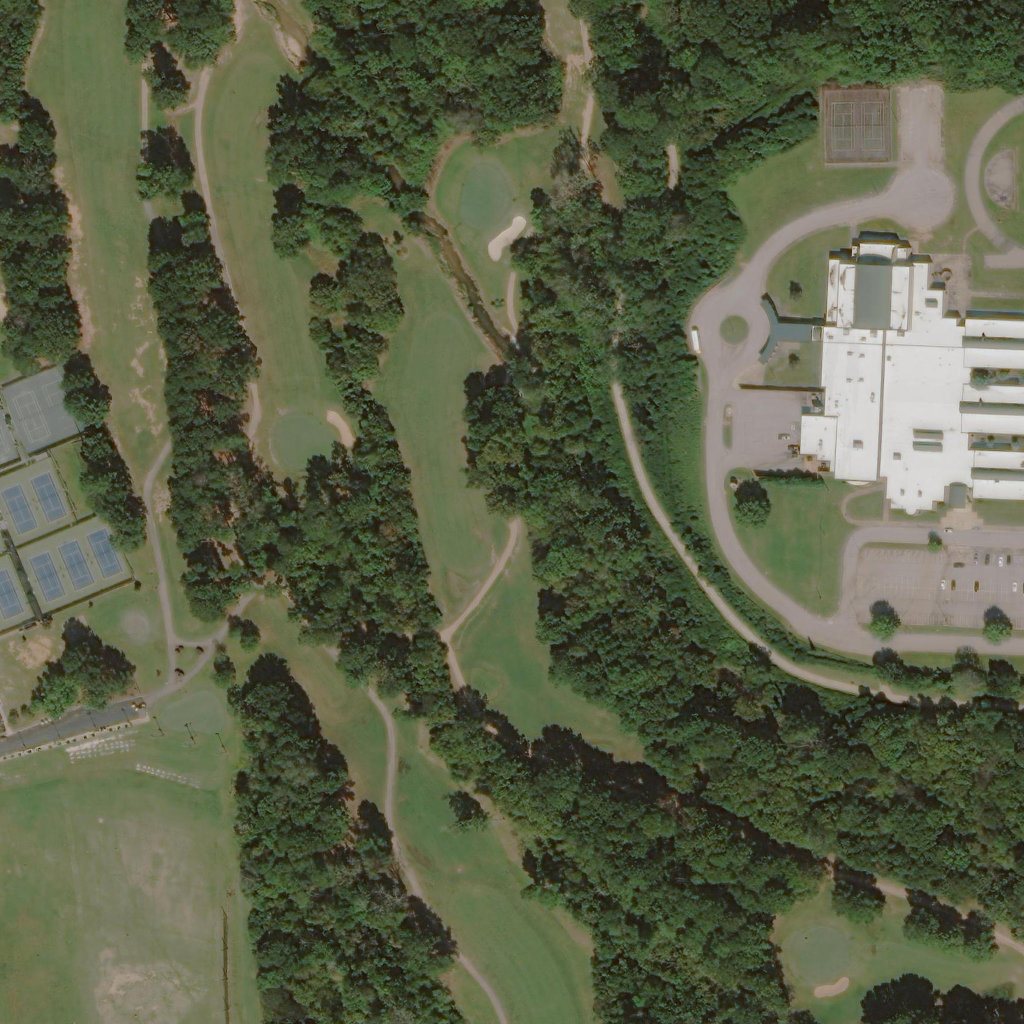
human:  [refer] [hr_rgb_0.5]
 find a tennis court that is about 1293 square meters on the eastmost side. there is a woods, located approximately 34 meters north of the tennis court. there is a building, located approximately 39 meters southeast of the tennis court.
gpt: <box>[[80, 8, 87, 16, 0]]</box>